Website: apple
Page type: account-selection
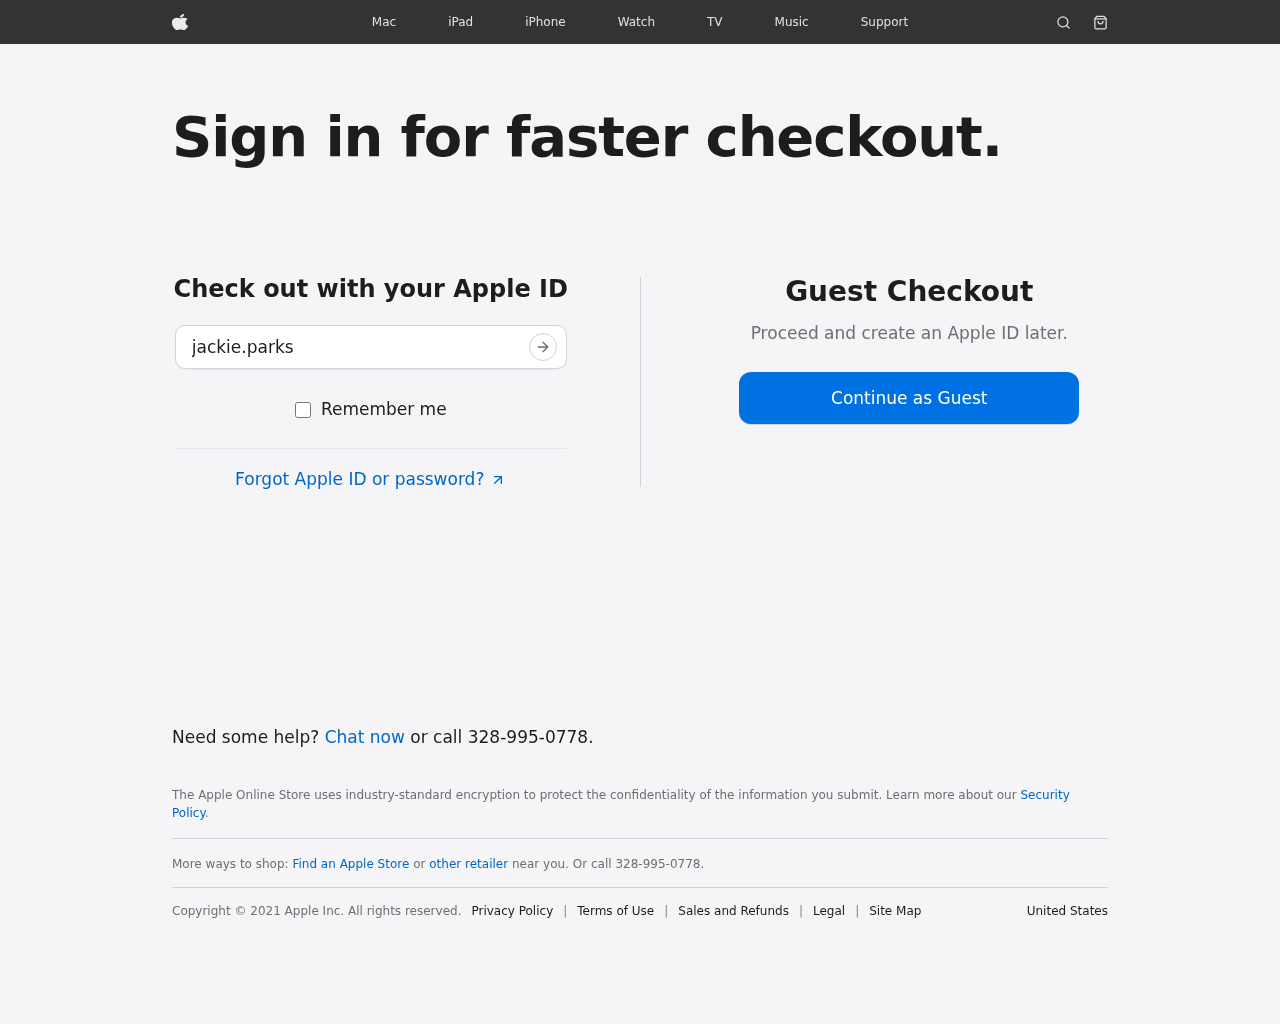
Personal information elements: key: PII_LOGIN_USERNAME
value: jackie.parks